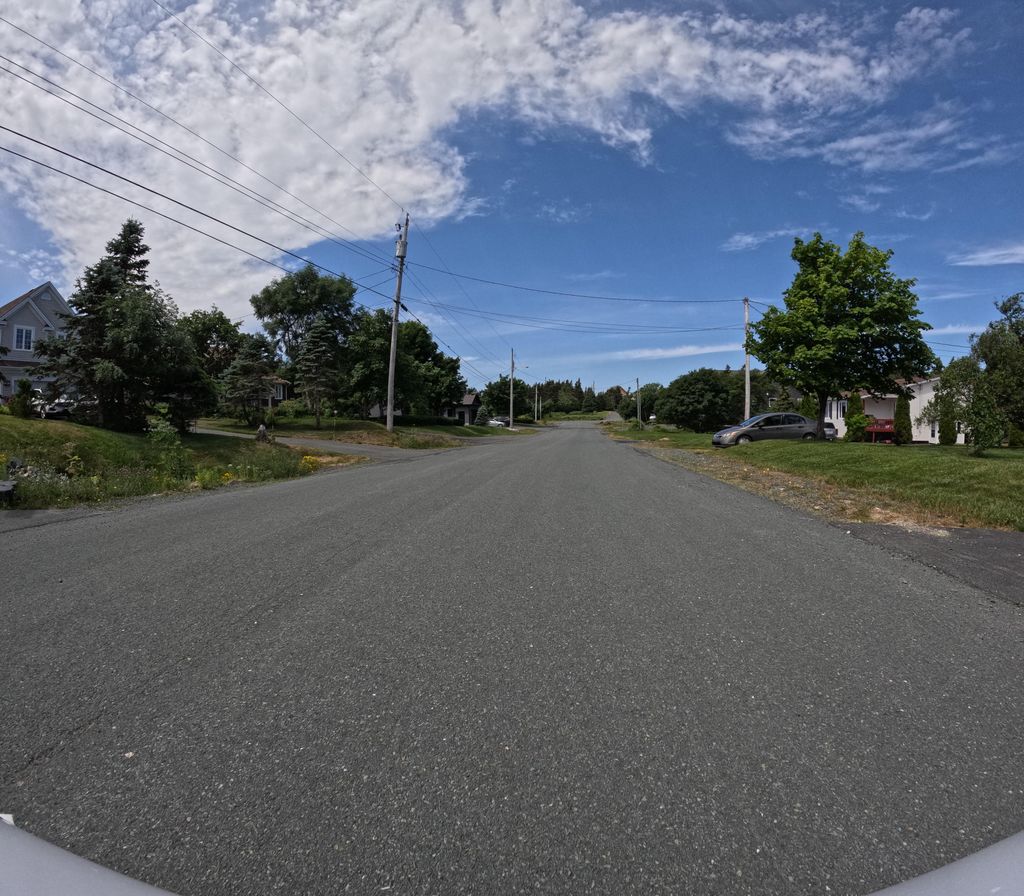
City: st_johns